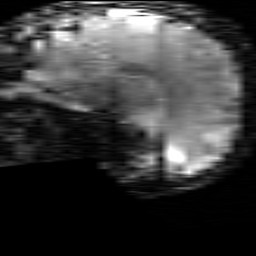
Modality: T2starw
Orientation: sagittal
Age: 21
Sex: female
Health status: healthy
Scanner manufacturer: siemens
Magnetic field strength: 3 T
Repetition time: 0.7 s
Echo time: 0.02 s